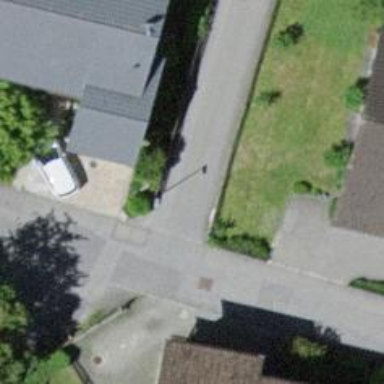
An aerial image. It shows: Asphalt road in residential area.